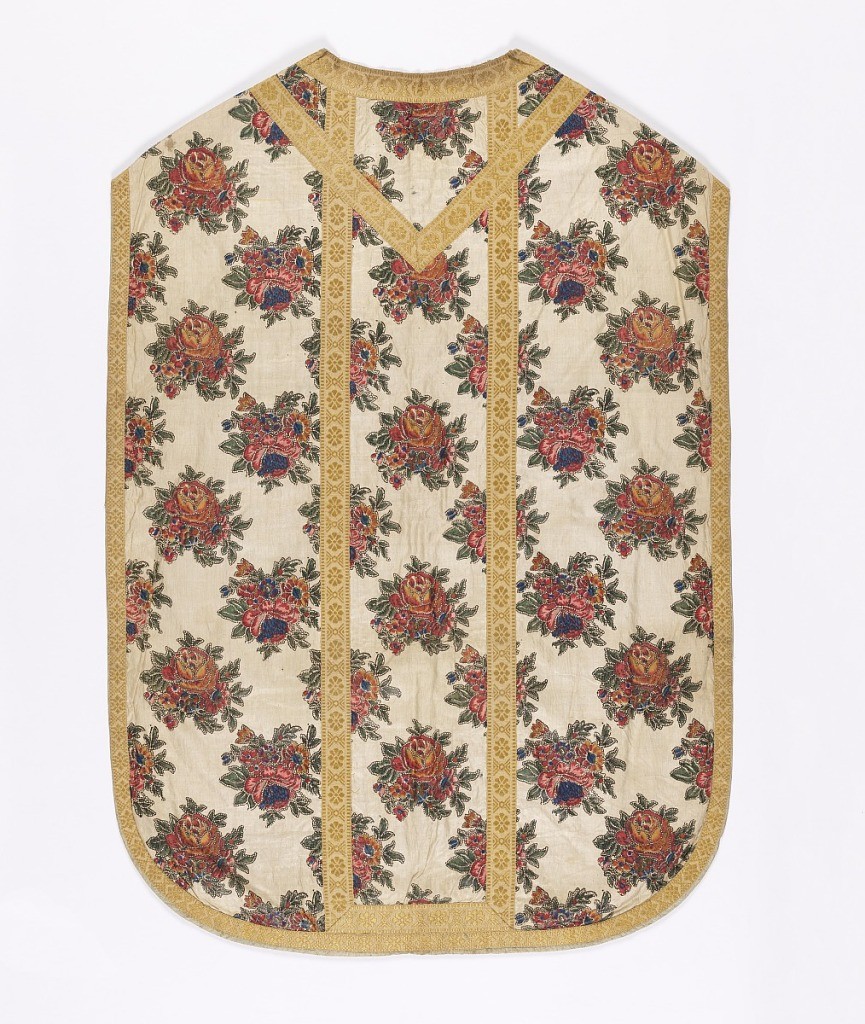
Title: Chasuble
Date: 1800–1850
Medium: silk, linen Technique: block printed on plain weave
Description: White silk printed in red, yellow, green, and blue in a design of a nosegay whose leaves and flowers are outlined in a beaded effect by small black dots. The blue is bright cobalt. Lined with faded blue linen and trimmed with yellow tapes.